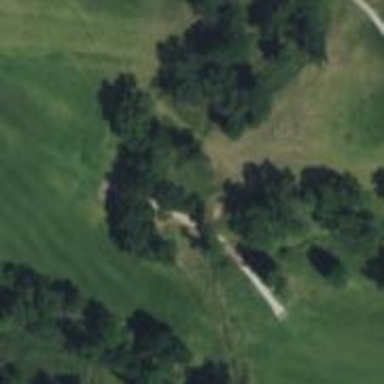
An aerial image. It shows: Golf cart track on service road bridge.